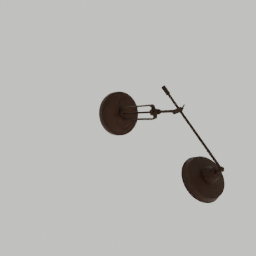
Label: lighting